Interaction volume radius: 5 \u00c5
Interaction volume height: 20 \u00c5
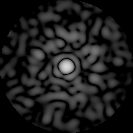
Disorder parameter: 0.8633